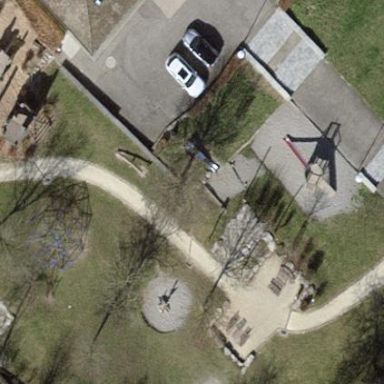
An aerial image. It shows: Park.